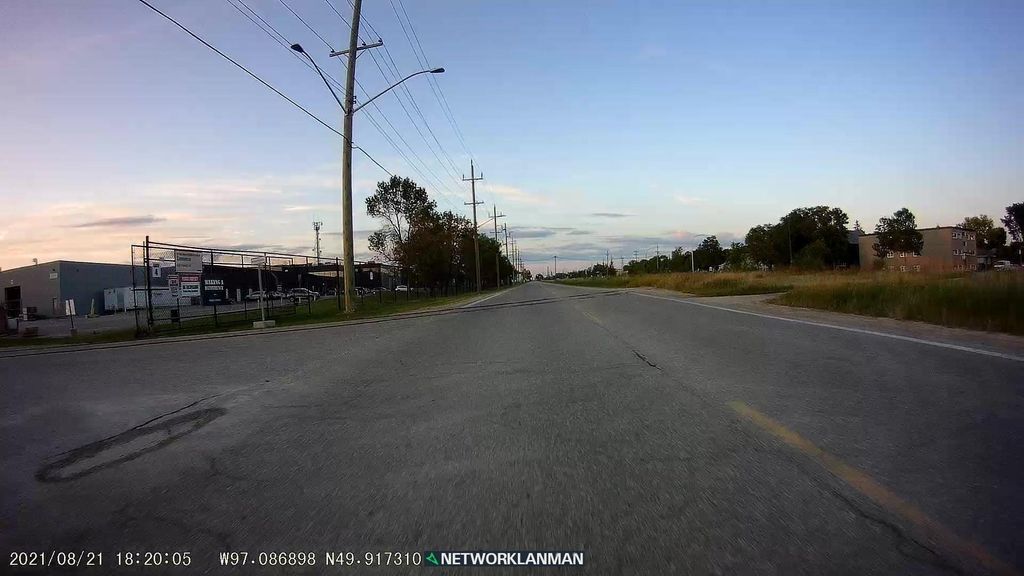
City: winnipeg